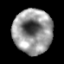
Tissue: lung
Cell type: Epithelial cells
Senescence score: 0.1811
Nuclear area (px): 1716
Mean DAPI intensity: 147.566